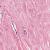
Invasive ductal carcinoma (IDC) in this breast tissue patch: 0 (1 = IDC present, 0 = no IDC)